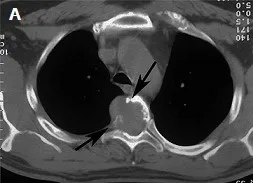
CT scan depicts an expansile lytic lesion in T6 vertebra that destroys the cortex of the vertebral body (arrows), Sagittal.
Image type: radiology (ct)